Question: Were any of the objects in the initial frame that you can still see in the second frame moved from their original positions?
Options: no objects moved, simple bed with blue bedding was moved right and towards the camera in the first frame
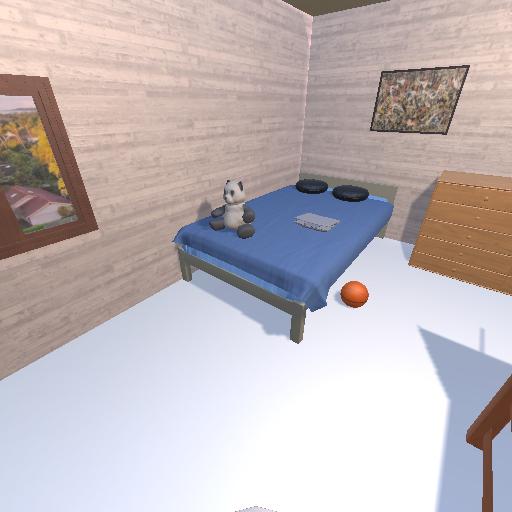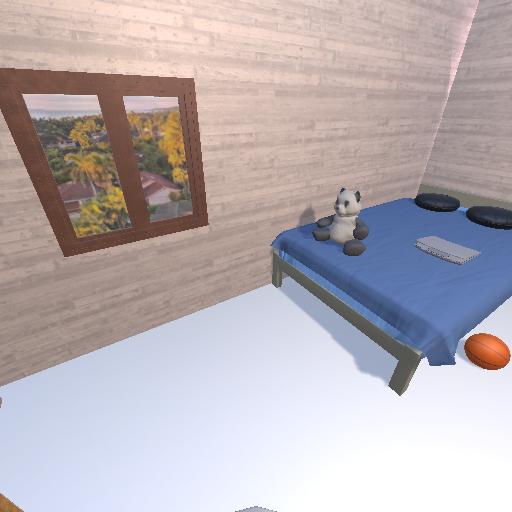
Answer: no objects moved